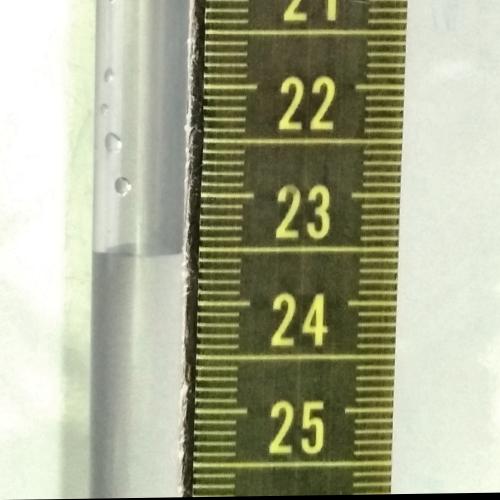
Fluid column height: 23.5 cm